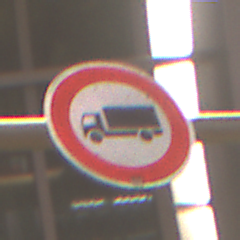
Verkehrszeichen: VerbotFuerKraftfahrzeugeUeberDreiKommaFuenfTonnen
Umgebung: Indoor, Urban
Tageszeit: NotSpecified
Wetter: NotSpecified
Licht: Artificial
Jahreszeit: NotSpecified
Kontrast: MediumContrast